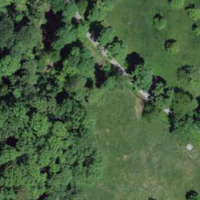
EUNIS habitat code: 24
Species observed at this site:
Prunus spinosa